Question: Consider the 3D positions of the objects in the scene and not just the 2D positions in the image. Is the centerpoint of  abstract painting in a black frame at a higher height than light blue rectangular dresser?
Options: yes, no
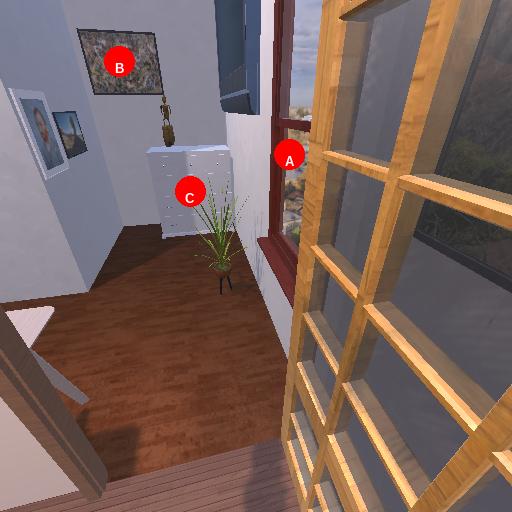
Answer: yes